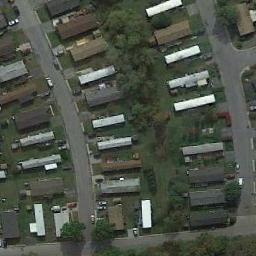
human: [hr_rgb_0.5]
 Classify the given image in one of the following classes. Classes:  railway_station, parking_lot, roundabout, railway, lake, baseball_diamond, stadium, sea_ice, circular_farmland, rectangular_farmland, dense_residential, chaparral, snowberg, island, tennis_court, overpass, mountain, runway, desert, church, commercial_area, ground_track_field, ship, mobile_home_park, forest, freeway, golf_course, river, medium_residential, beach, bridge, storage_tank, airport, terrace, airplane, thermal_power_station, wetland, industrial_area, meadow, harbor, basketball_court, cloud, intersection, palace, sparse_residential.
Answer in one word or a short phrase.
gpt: mobile_home_park